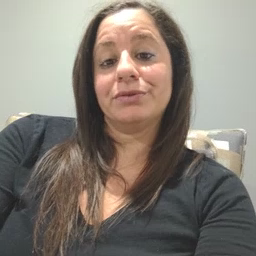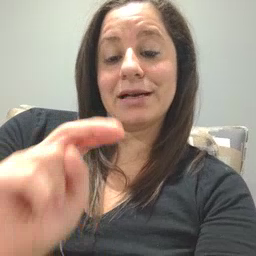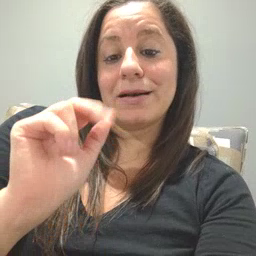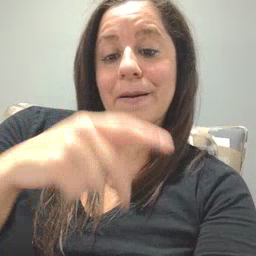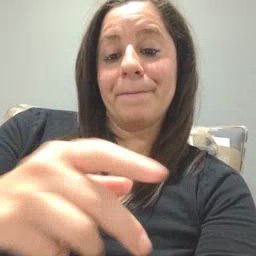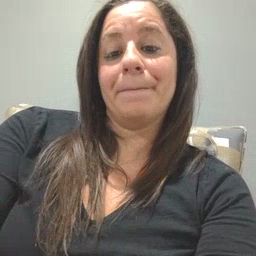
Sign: nap